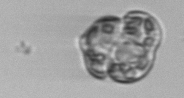
Label: Karenia